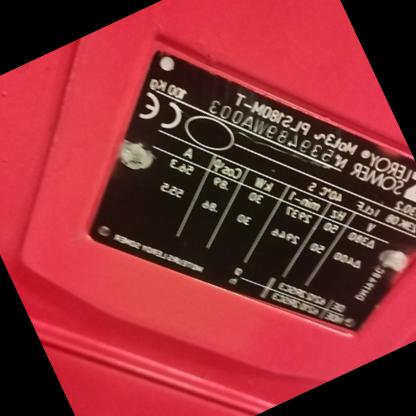
Klasa: tabliczka-znamionowa